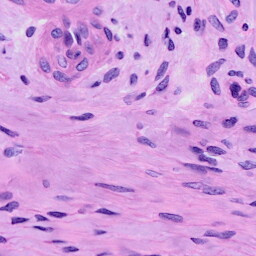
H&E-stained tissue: Cervix